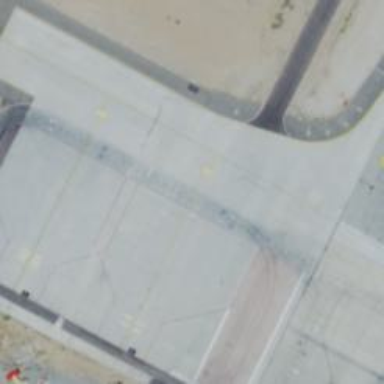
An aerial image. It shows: View of taxiway at the airport.